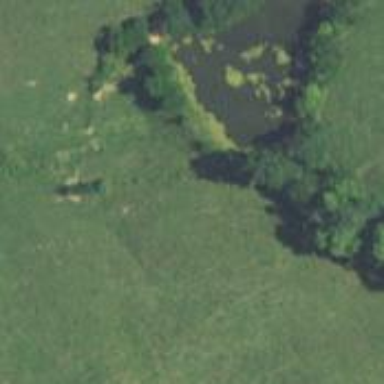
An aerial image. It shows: Peaceful pond surrounded by nature.